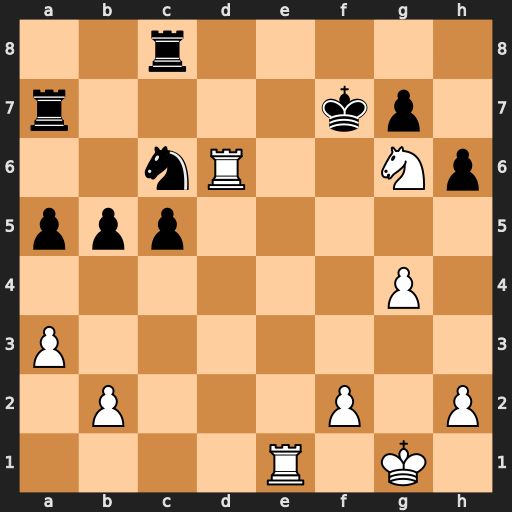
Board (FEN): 2r5/r4kp1/2nR2Np/ppp5/6P1/P7/1P3P1P/4R1K1
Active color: w
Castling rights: -
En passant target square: -
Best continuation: Rxc6 Rxc6 Ne5+